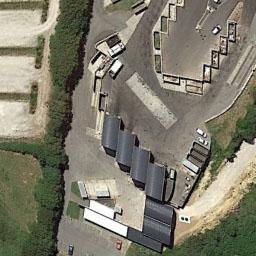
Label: industrial_area